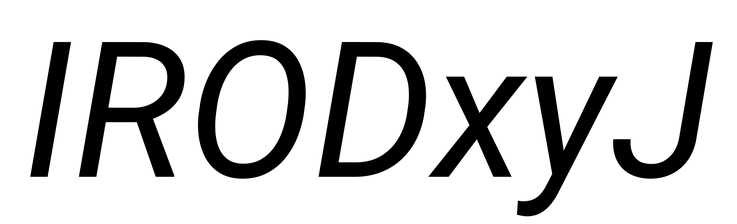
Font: Roboto-Italic_Italic